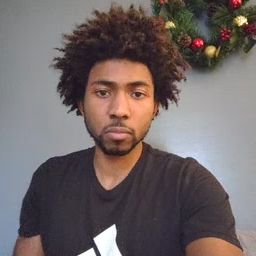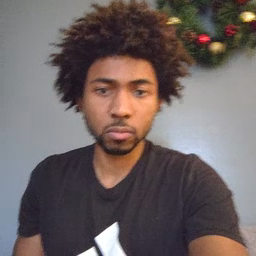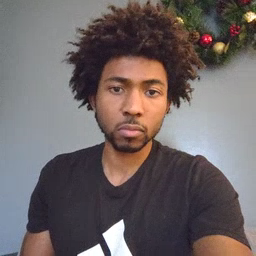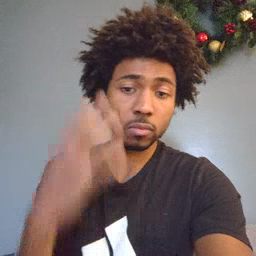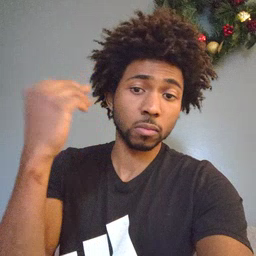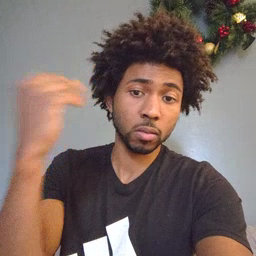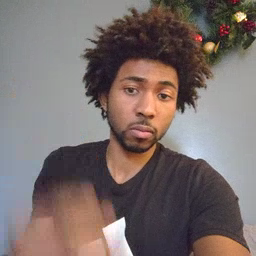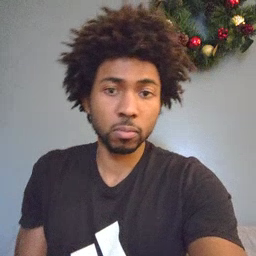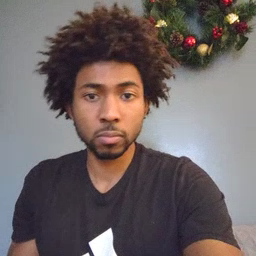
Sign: outside